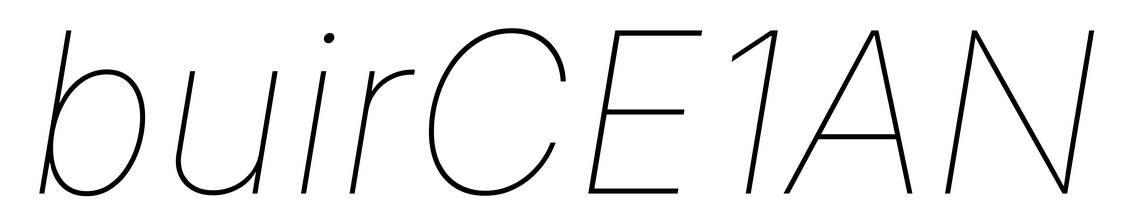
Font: Inter-Italic_Thin_Italic